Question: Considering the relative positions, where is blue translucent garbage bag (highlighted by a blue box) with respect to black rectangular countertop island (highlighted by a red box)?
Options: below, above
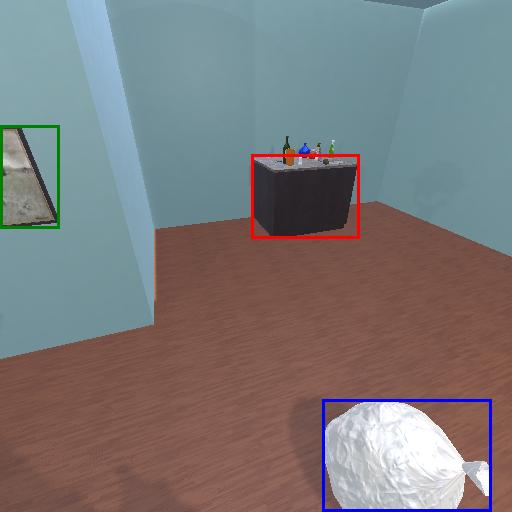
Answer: below